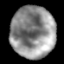
Tissue: lung
Cell type: T cells
Senescence score: 0.1788
Nuclear area (px): 2235
Mean DAPI intensity: 142.576